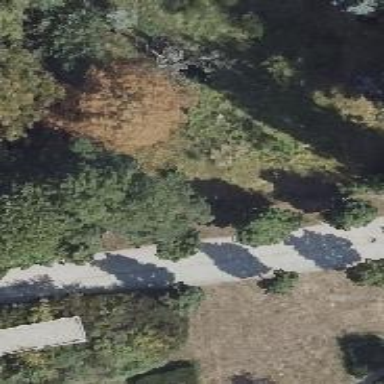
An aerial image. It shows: Broadleaved deciduous tree located in park.